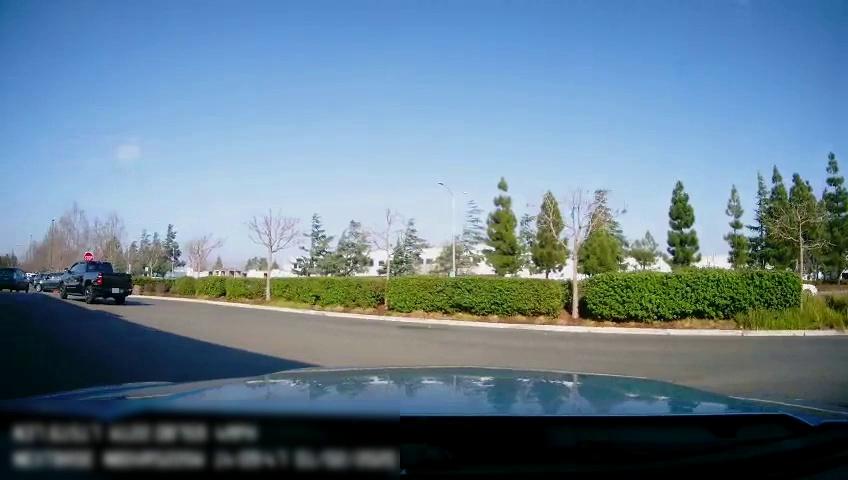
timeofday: Day
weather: Sunny
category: Drivable Space
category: Vehicles | Truck
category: Vehicles | Car
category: Vehicles | Car
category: Traffic | Signs